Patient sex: F
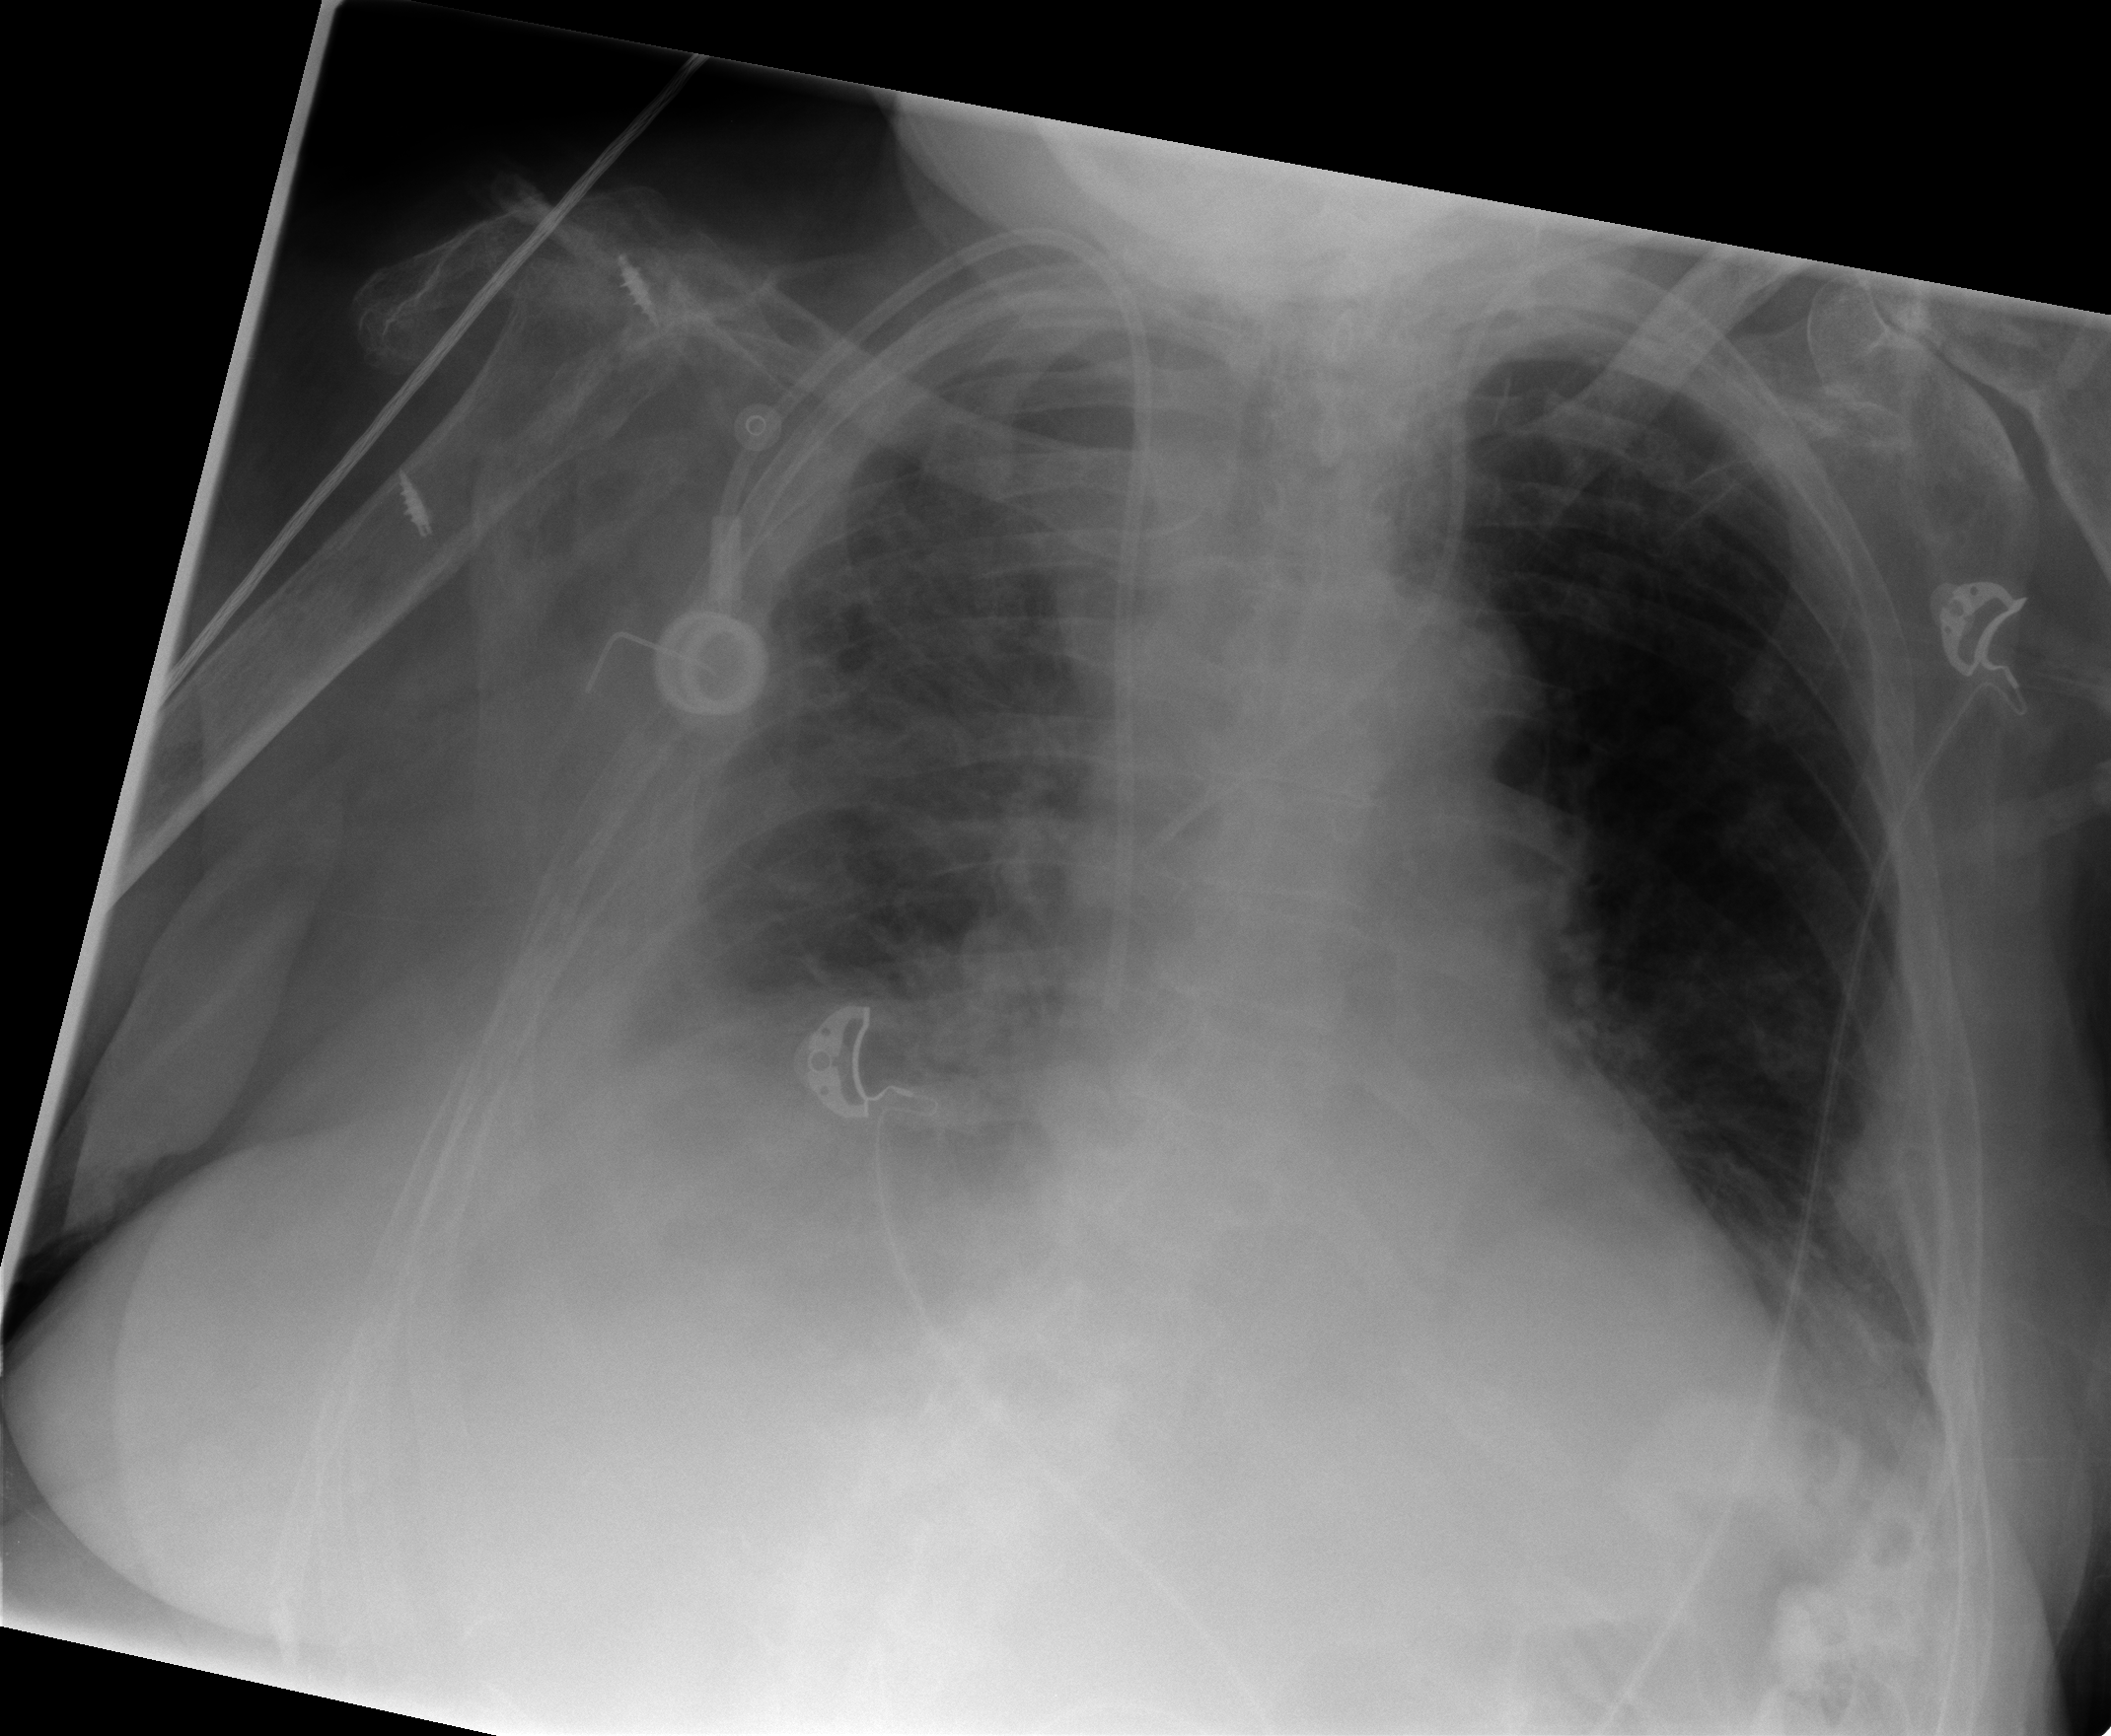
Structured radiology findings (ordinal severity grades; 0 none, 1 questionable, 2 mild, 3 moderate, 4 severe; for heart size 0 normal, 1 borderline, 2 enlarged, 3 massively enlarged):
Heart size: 0
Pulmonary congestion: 0
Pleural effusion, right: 2
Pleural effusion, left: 0
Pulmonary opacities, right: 2
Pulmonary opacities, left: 0
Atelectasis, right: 2
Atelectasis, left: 2